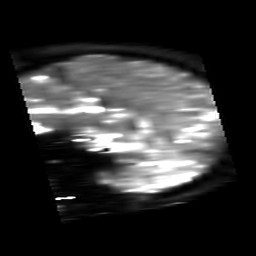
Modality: T2starmap
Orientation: sagittal
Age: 58
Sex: female
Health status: ill